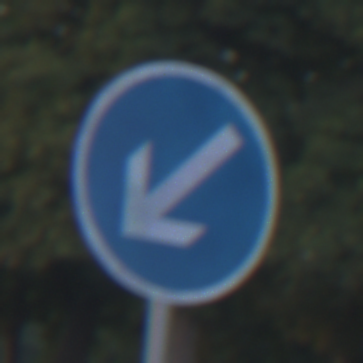
Verkehrszeichen: VorgeschriebeneVorbeifahrtLinks
Umgebung: Outdoor, Urban
Tageszeit: SunriseSunset
Wetter: Clear
Licht: Natural
Jahreszeit: NotSpecified
Kontrast: LowContrast